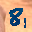
Label: 8